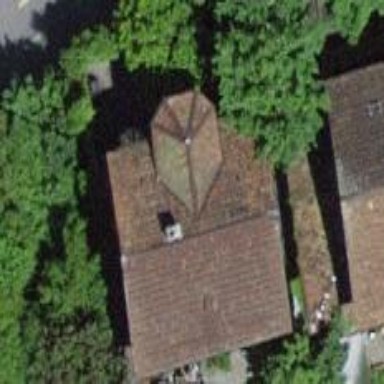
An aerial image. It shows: Building with roof made of roof tiles.